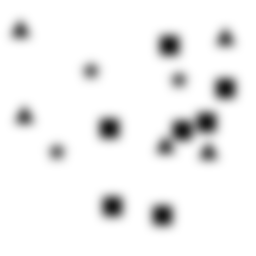
Squares: 7
Triangles: 5
Stars: 3
Total shapes: 15